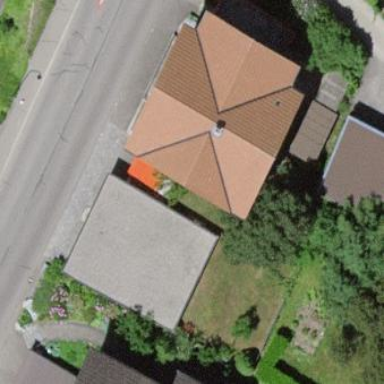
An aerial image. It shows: Garage building.